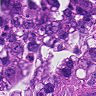
Metastatic tissue present: yes